Field crop: maize
Growth stage: 1
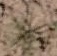
Species: salsola